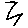
Label: zigzag